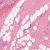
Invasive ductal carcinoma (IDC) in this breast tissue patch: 0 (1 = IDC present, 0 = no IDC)